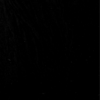
Label: not_dusty